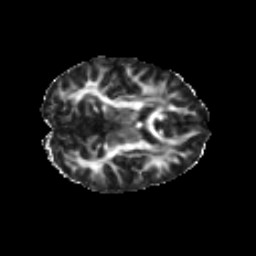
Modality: FA
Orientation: axial
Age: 36
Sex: female
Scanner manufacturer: ge
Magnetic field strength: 3 T
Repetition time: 7.8 s
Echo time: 0.0606 s